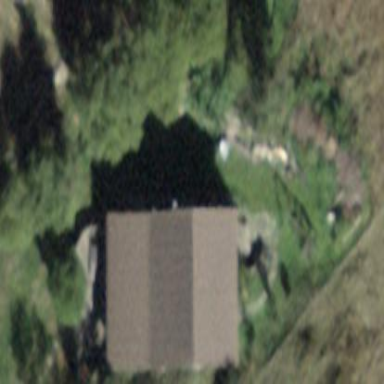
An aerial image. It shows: Shed building.